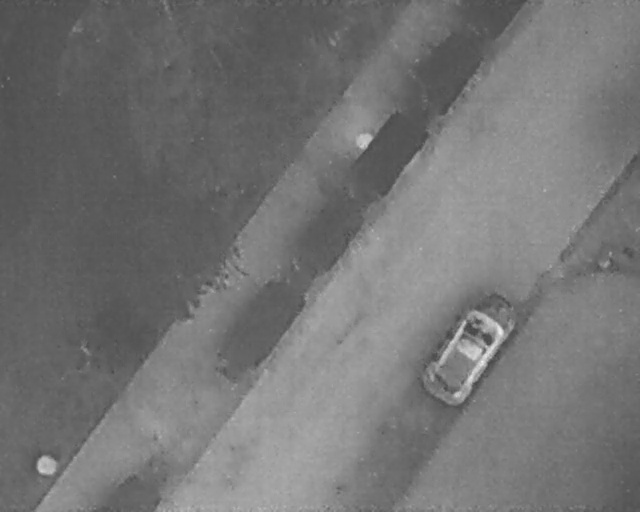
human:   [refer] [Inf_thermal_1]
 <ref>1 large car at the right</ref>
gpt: <box>[[63, 61, 82, 73, 31]]</box>